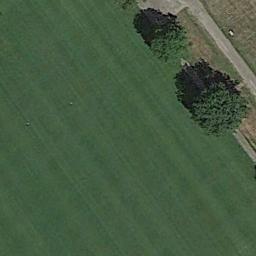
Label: meadow